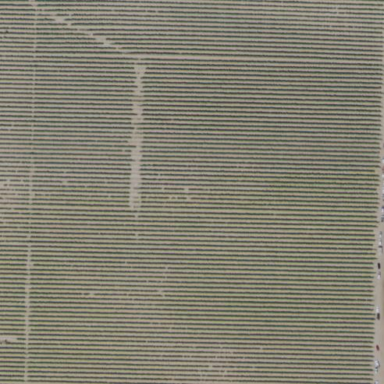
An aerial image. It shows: Beautiful vineyard in the countryside.